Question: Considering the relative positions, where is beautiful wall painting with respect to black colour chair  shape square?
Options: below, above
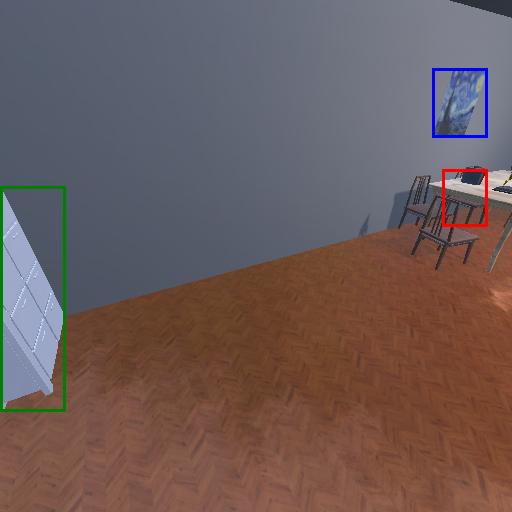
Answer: below